【题型】解答题　【知识点】函数　【难度】easy
如图，在平面直角坐标系中，一次函数 \(y = x + 6\) 的图象分别交 \(x\) 轴，\(y\) 轴于点 \(A\)，\(B\)，一次函数 \(y = \frac{1}{2}x + m\) 的图象经过点 \(A\)，并与 \(y\) 轴交于点 \(C\)，\(P\) 是射线 \(AB\) 上的一个动点，过点 \(P\) 作 \(x\) 轴的垂线交直线 \(AC\) 于点 \(E\).

\noindent
(1) \(m = \underline{\qquad\qquad}\);\\[6pt]
\noindent
(2) 求 \(\triangle ABC\) 的面积;\\[6pt]
\noindent
(3) 试探究射线 \(AB\) 上是否存在特定的点 \(P\)，使得四边形 \(BOEP\) 为平行四边形？若存在，请求出点 \(P\) 的坐标；若不存在，请说明理由.
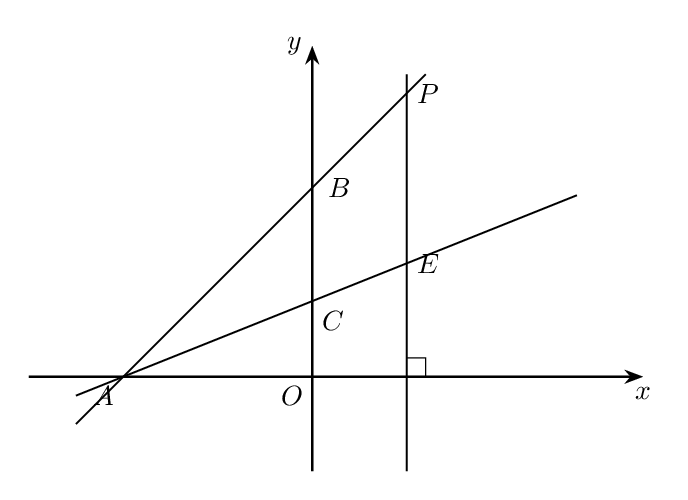
【解答】
\noindent
【答案】(1)3\\[6pt]
(2)9\\[6pt]
(3)存在，\((6,12)\)

\vspace{6pt}
\noindent
【分析】

\vspace{6pt}
\noindent
【详解】（1）解：当函数解析式 \(y = x + 6\) 的函数值为 0 时，即 \(x + 6 = 0\)，\\
解得 \(x = -6\)，\\
\(\therefore A(-6,0)\)。\\
将 \(A(-6,0)\) 代入 \(y = \frac{1}{2}x + m\) 得，\\
\(0 = \frac{1}{2} \times (-6) + m\)，\\
解得 \(m = 3\)，\\
故答案为：3；

\vspace{6pt}
\noindent
（2）解：\(\because\) 在平面直角坐标系中，一次函数 \(y = x + 6\) 的图象分别交 \(x\) 轴，\(y\) 轴于点 \(A\)，\(B\)，\\
令 \(y = 0\) 得：\(x + 6 = 0\)；解得 \(x = -6\)，

\noindent
令 \(x = 0\) 得：\(y = 6\)，\\
\(\therefore A(-6,0)\)，\(B(0,6)\)。\\
\(\because\) 一次函数 \(y = \frac{1}{2}x + 3\) 的图象与 \(y\) 轴交于点 \(C\)，\\
令 \(x = 0\) 得：\(y = 3\)，\\
\(\therefore C(0,3)\)；\\
\(\therefore BC = 6 - 3 = 3\)，\(AO = 6\)，\\
\(\therefore S_{\triangle ABC} = \frac{1}{2}BC \cdot AO = \frac{1}{2} \times 3 \times 6 = 9\)；

\vspace{6pt}
\noindent
（3）解：存在；\\
理由：设点 \(P\) 的坐标为 \((a,\ a + 6)\)，\\
\(\because PE\) 与 \(x\) 轴垂直，且点 \(E\) 在直线 \(AC\) 上，\\
\(\therefore\) 点 \(E\) 的坐标为 \(\left(a,\ \frac{1}{2}a + 3\right)\)，\\
由平行四边形的判定定理得，\(BO\) 与 \(PE\) 需要满足平行且相等，\\
得 \(PE = BO = 6\)，\\
\(\because\) 点 \(P\) 在射线 \(AB\) 上，\\
\(\therefore\) 点 \(P\) 位于点 \(E\) 上方，\\
\(PE = a + 6 - \left(\frac{1}{2}a + 3\right) = \frac{1}{2}a + 3\)，\\
\(\therefore \frac{1}{2}a + 3 = 6\)，\\
解得 \(a = 6\)，\\
\(\therefore P\) 点坐标为 \((6,12)\)。